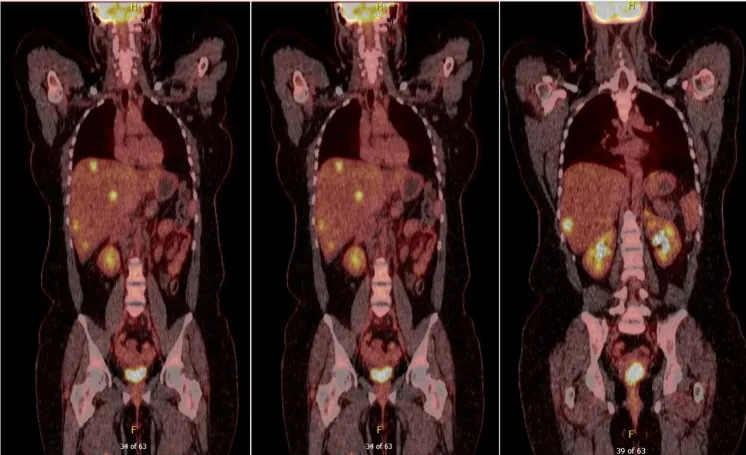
(C) Positron Emission Tomography/Computed Tomography (PET/CT) scan at the time of diagnosis that showed evidence of cervical disease, multiple hepatic metastases, and right adrenal gland metastasis.
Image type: radiology (pet)